Field crop: tomato
Growth stage: 1
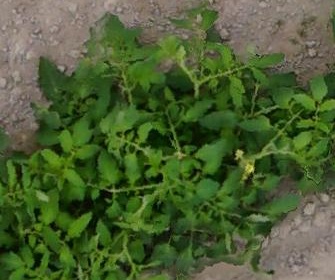
Species: tomato